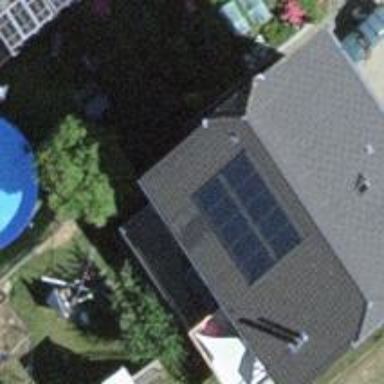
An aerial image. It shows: Solar power generator using photovoltaic method with solar photovoltaic panel types.